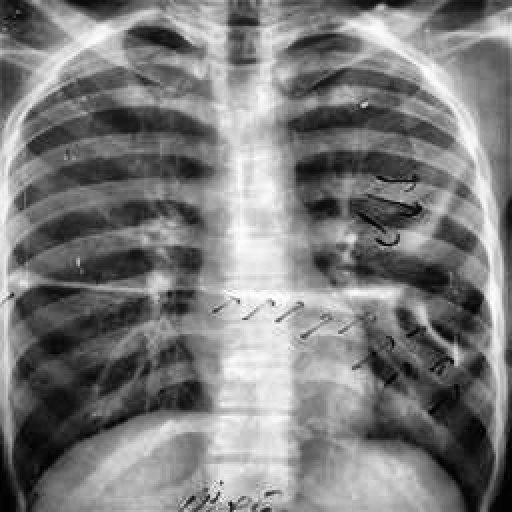
Finding: TUBERCULOSIS